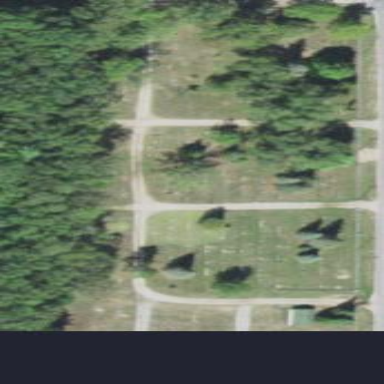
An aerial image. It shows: Cemetery.